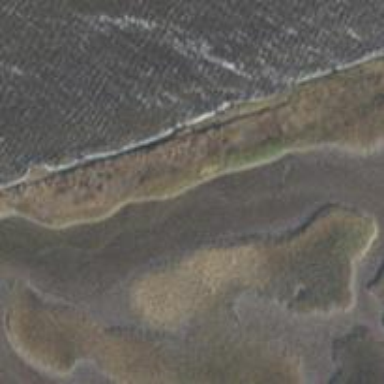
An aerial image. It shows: Lower saltmarsh wetland that is tidal in nature.